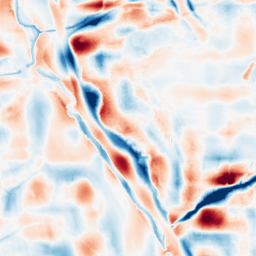
Category: wavelet
Decomposition family: wavelet_dwt
Decomposition parameters: wavelet: coif2
level: 5
Upsampling method: sinc_hamming
Upsampling parameters: scale: 2
kernel_size: 4
Upsampling scale: 2